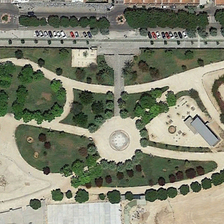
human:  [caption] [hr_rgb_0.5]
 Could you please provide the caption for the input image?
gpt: many green trees and plants are in a square near a road .

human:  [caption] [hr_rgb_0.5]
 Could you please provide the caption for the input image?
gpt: many green trees and plants are in a square near a road .

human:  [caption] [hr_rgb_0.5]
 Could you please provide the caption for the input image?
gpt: many green trees and plants are in a square near a road .

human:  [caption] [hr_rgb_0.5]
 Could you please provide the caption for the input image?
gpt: many green trees and plants are in a square near a road .

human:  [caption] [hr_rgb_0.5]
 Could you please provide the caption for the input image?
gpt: many green trees and plants are in a square near a road .